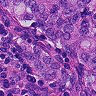
Metastatic tissue present: yes